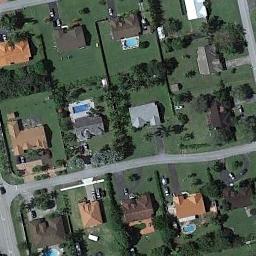
Label: residential